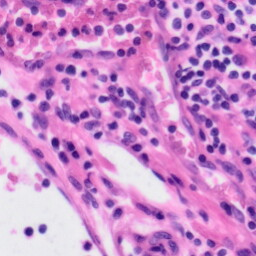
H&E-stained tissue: Tonsil